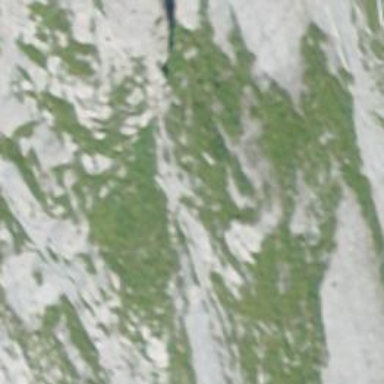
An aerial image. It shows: Cliff in nature.